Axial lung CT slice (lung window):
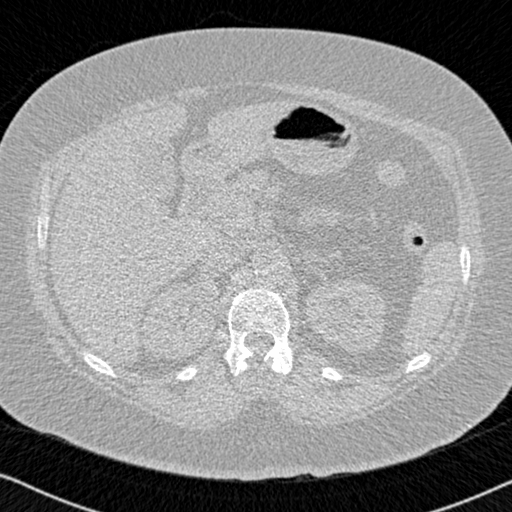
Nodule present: no